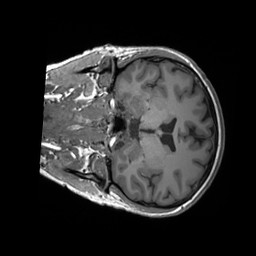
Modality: T1w
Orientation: coronal
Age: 30
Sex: female
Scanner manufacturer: siemens
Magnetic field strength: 3 T
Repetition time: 1.8 s
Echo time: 0.00232 s